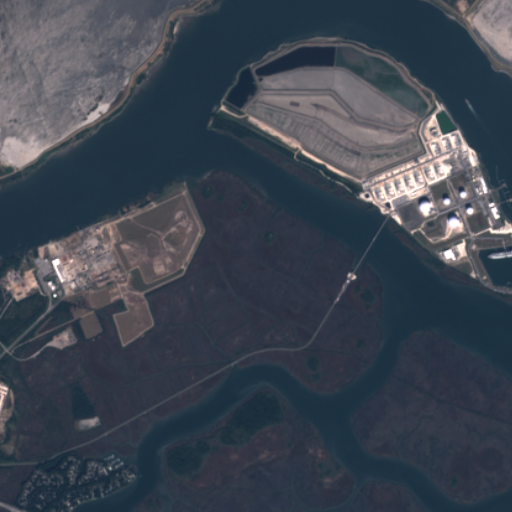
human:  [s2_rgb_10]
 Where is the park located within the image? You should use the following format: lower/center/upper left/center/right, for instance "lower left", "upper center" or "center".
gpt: The park is located in the center left of the image.
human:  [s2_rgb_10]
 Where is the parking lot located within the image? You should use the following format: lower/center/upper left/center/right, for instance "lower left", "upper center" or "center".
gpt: The parking lot is located in the lower left of the image.
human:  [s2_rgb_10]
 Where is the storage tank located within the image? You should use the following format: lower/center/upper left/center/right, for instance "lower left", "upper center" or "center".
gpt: The storage tank is located in the center left of the image.
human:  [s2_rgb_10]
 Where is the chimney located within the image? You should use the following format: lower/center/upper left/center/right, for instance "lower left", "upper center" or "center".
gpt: The chimney is located in the upper right of the image.
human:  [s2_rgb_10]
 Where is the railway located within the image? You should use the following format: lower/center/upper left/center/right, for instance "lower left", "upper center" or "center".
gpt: The railway is located in the lower left of the image.
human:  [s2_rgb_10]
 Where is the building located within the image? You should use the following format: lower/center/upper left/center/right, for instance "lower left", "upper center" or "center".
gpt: There is no building in the image.